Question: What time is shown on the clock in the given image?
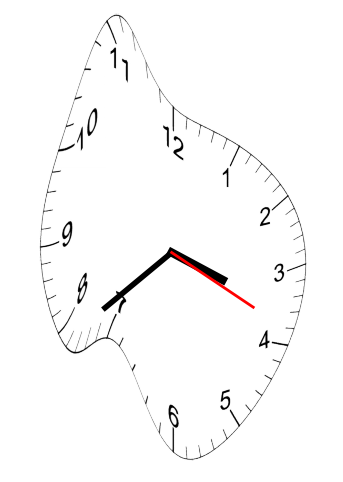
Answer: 03:38:19